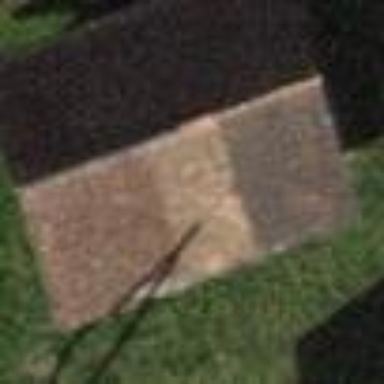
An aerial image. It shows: Shed.